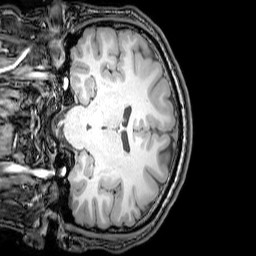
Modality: T1w
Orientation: coronal
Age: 24
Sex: male
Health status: healthy
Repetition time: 0.081 s
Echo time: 0.037 s